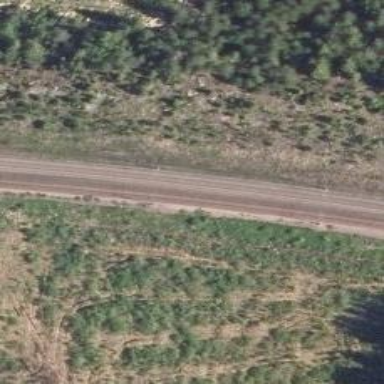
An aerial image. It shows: Railway with continuous electrified contact lines.